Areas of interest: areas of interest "Tennis Court"
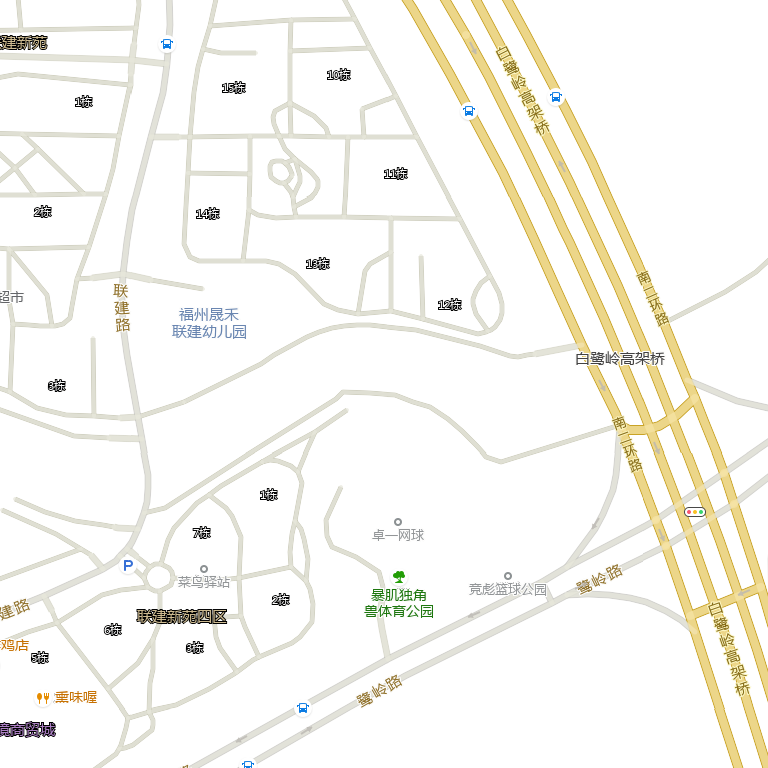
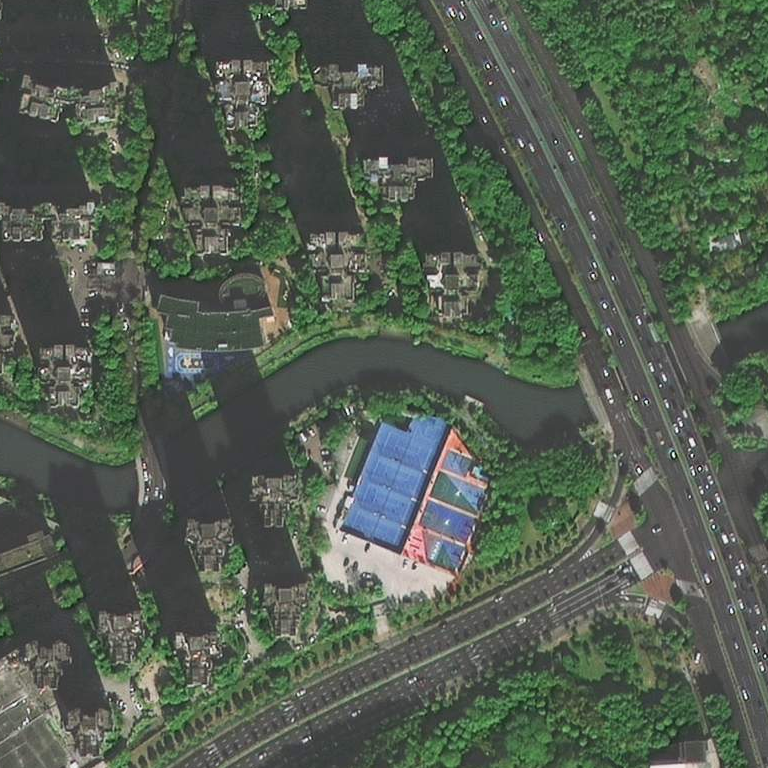